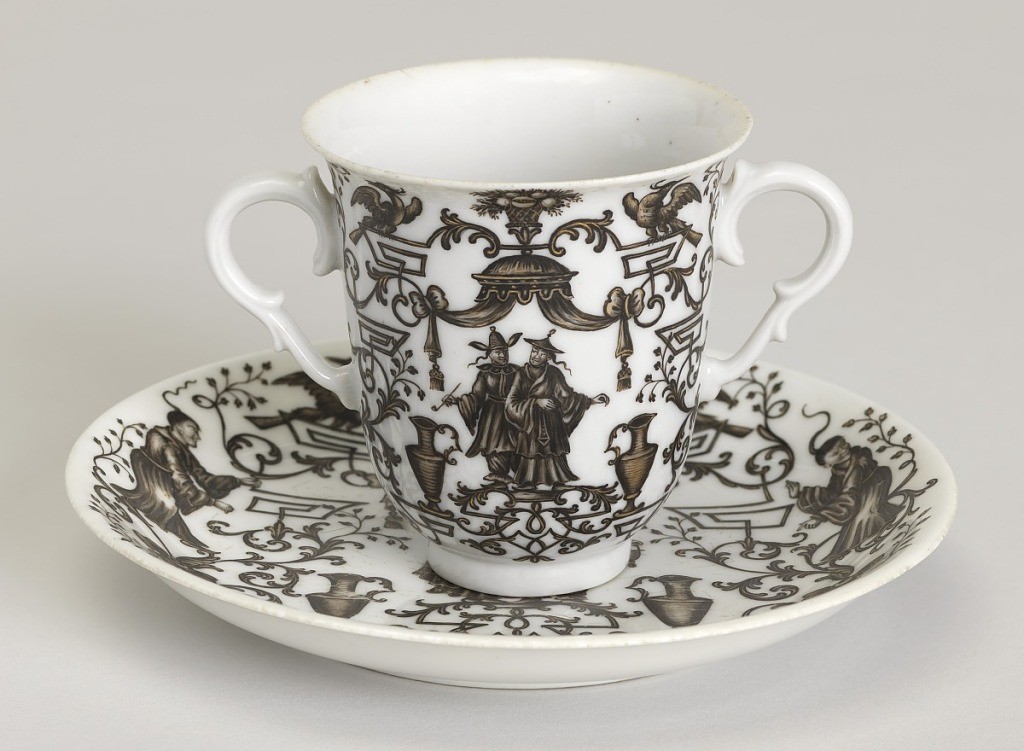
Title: Beaker with Two Handles and Saucer
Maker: Du Paquier Porcelain Manufactory, Austrian, active 1719 – 1864
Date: possibly 19th century
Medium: hard paste porcelain, vitreous enamel, gold
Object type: beaker and saucer
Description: Tall bell-shaped cup (a) with two scrolled handles.  Plain saucer (b), without ring or marli.  Both decorated with chinoiserie grotesques in schwarzlot (gray monochrome) heightened with gold.